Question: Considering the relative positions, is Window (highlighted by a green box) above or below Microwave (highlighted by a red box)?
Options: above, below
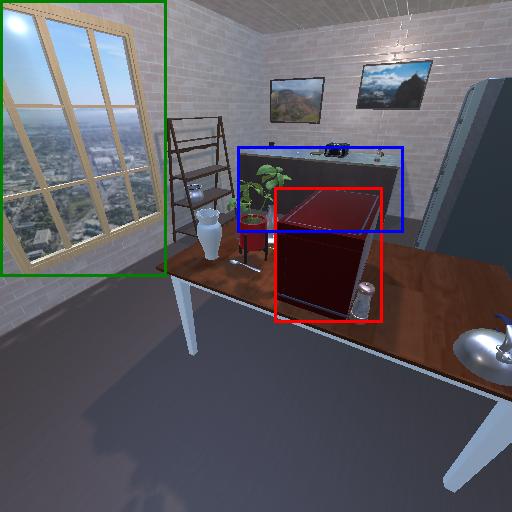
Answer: above